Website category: jobs
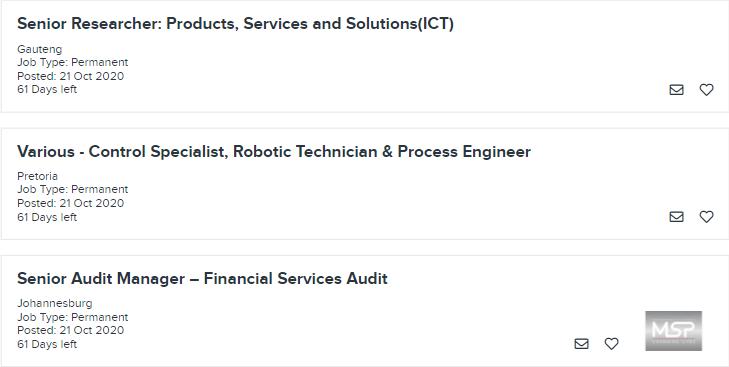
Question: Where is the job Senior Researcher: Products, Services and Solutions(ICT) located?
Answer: Gauteng

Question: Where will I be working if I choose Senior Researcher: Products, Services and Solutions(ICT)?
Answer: Gauteng

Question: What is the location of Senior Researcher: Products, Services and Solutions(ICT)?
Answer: Gauteng

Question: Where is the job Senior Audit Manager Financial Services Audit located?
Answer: Johannesburg

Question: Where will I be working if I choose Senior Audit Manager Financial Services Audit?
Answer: Johannesburg

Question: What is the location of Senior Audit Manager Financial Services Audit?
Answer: Johannesburg

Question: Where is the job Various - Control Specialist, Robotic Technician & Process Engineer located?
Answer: Pretoria

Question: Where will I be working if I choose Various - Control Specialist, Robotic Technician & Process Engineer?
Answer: Pretoria

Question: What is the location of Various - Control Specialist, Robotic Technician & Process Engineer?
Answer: Pretoria

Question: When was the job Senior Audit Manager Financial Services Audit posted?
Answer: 21 Oct 2020

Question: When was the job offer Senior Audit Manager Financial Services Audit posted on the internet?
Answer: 21 Oct 2020

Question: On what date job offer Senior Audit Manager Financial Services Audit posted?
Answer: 21 Oct 2020

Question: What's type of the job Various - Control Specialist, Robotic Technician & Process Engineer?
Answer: Job Type: Permanent

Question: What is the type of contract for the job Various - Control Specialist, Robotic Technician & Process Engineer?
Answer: Job Type: Permanent

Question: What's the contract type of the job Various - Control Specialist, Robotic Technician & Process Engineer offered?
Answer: Job Type: Permanent

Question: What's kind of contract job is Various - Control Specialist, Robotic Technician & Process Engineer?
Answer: Job Type: Permanent

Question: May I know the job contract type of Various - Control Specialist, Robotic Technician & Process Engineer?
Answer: Job Type: Permanent

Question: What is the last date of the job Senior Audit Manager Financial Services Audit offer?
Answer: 61 Days left

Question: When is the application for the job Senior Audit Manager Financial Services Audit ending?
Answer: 61 Days left

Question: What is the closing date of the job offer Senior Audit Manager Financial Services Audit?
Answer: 61 Days left

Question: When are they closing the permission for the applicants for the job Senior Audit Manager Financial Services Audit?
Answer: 61 Days left

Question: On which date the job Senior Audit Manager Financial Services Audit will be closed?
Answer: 61 Days left

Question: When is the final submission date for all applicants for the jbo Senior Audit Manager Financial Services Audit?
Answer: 61 Days left

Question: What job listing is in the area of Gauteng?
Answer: Senior Researcher: Products, Services and Solutions(ICT)

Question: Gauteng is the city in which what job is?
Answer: Senior Researcher: Products, Services and Solutions(ICT)

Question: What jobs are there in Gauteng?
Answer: Senior Researcher: Products, Services and Solutions(ICT)

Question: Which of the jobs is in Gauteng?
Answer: Senior Researcher: Products, Services and Solutions(ICT)

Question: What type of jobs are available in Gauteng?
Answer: Senior Researcher: Products, Services and Solutions(ICT)

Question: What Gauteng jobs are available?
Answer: Senior Researcher: Products, Services and Solutions(ICT)

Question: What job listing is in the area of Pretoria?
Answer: Various - Control Specialist, Robotic Technician & Process Engineer

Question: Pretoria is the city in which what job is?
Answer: Various - Control Specialist, Robotic Technician & Process Engineer

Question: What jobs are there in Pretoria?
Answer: Various - Control Specialist, Robotic Technician & Process Engineer

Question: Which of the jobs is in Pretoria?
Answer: Various - Control Specialist, Robotic Technician & Process Engineer

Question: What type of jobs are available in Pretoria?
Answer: Various - Control Specialist, Robotic Technician & Process Engineer

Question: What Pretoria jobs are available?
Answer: Various - Control Specialist, Robotic Technician & Process Engineer

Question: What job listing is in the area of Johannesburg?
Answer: Senior Audit Manager Financial Services Audit

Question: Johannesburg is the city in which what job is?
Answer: Senior Audit Manager Financial Services Audit

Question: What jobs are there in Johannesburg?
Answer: Senior Audit Manager Financial Services Audit

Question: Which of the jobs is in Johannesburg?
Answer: Senior Audit Manager Financial Services Audit

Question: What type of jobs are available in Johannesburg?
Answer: Senior Audit Manager Financial Services Audit

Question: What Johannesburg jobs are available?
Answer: Senior Audit Manager Financial Services Audit